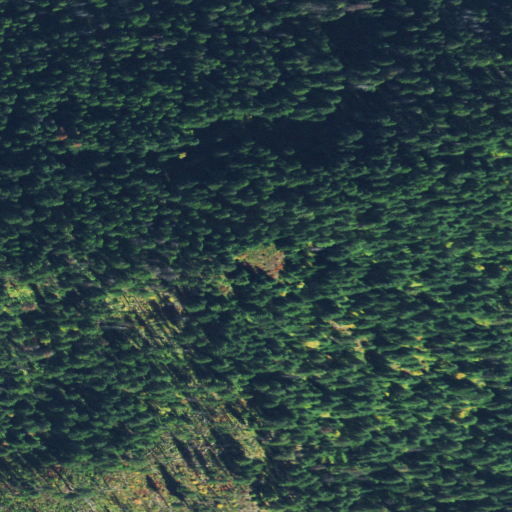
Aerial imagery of mountain in Idaho named Doris Butte containing only evergreen forest